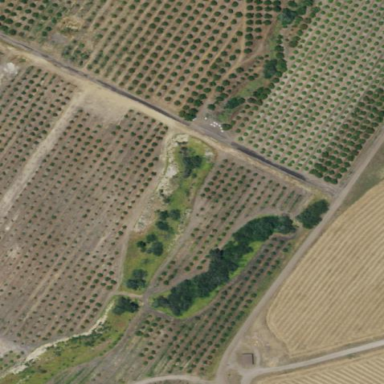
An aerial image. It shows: Orchard.